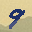
Label: 9